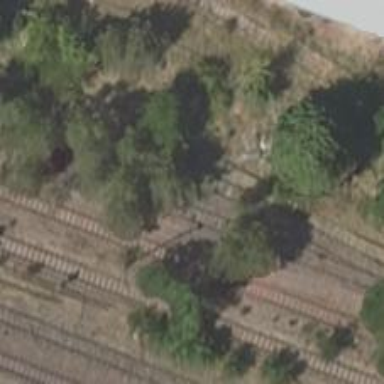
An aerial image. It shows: Disused railway.